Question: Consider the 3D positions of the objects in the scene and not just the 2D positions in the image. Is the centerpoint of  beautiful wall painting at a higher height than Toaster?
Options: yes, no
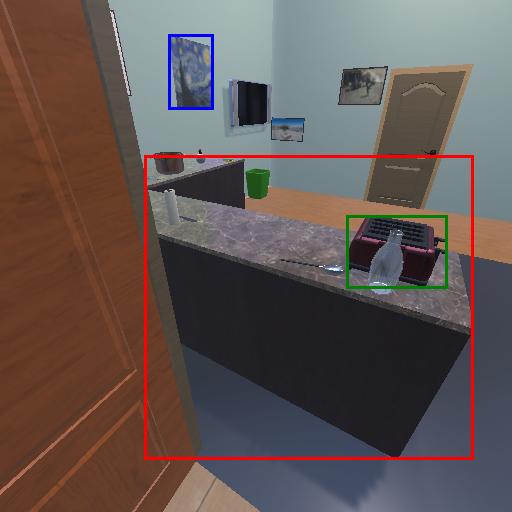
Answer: yes